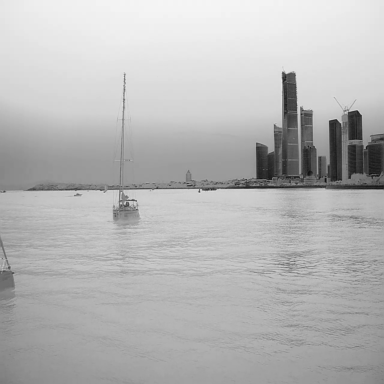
There is a bulk_carrier in the infrared image.